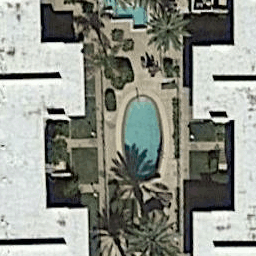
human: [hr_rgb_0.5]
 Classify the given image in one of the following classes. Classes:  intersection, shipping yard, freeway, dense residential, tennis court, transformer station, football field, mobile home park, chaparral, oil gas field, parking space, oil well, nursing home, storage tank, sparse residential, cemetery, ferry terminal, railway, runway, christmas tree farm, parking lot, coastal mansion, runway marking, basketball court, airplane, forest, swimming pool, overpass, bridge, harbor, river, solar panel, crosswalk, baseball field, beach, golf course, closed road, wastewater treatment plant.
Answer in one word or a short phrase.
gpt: swimming pool